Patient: sex M, age 65
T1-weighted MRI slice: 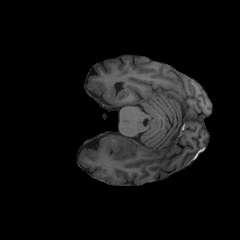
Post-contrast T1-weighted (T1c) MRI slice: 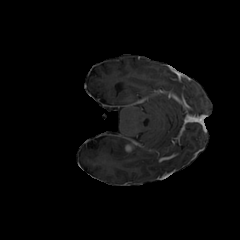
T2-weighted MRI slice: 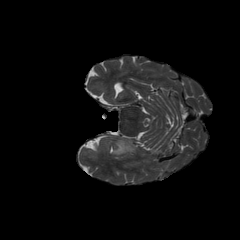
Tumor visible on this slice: yes
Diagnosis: Glioblastoma, IDH-wildtype
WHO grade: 4